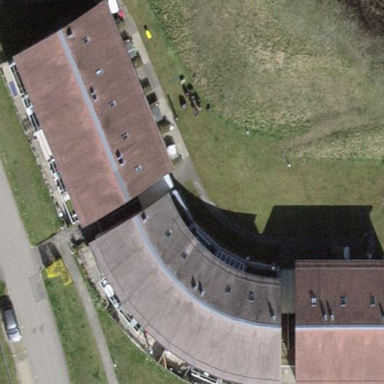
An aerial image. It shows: View of apartment building.